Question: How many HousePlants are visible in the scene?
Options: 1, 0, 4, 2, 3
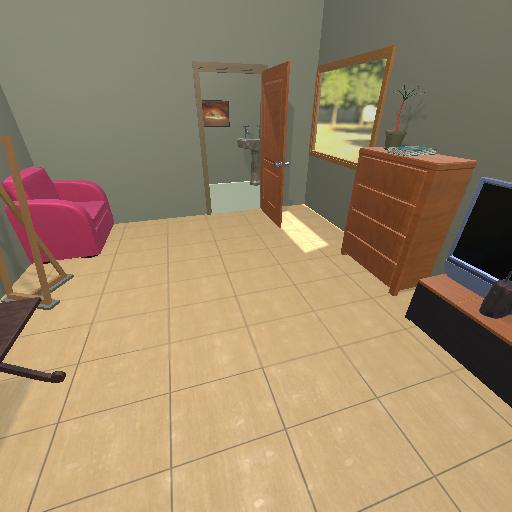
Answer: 1